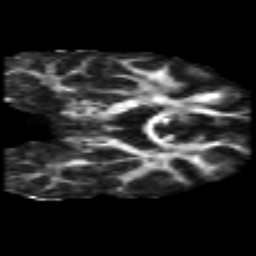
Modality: FA
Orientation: coronal
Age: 23
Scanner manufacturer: philips
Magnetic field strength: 3 T
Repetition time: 8.6 s
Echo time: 0.127 s